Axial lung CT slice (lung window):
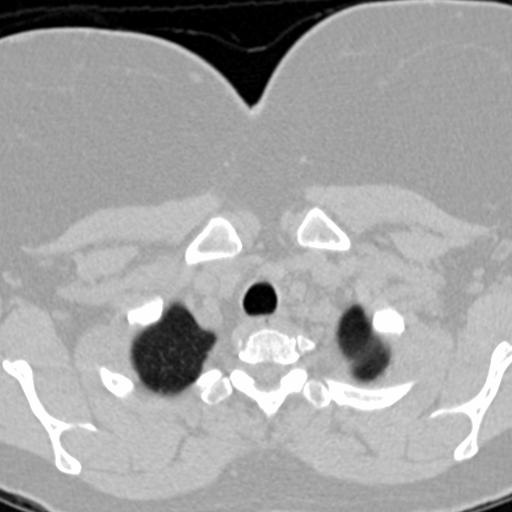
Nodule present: no